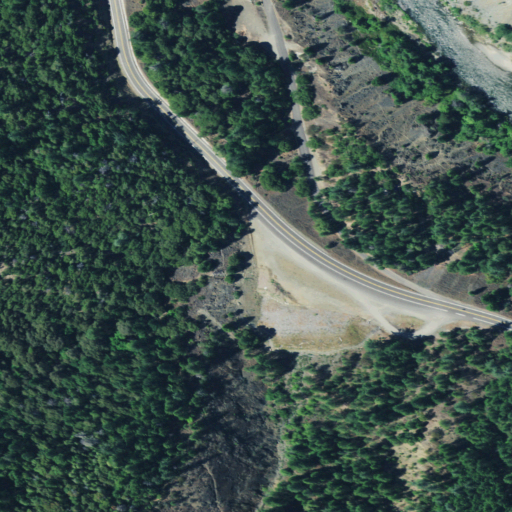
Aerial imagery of slope(s) in California named China Slide containing evergreen forest, shrub, open development, mixed forest, low intensity development, medium intensity development, open water, and barren land